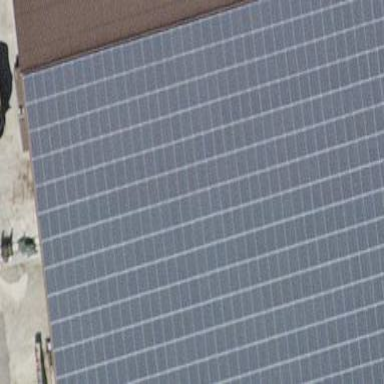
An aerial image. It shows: Solar power generator with photovoltaic panels.